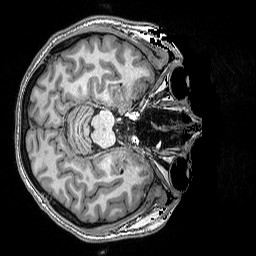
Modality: T1w
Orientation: axial
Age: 19
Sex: female
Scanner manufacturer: siemens
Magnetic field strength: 3 T
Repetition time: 2.5 s
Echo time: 0.00343 s